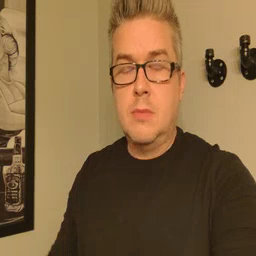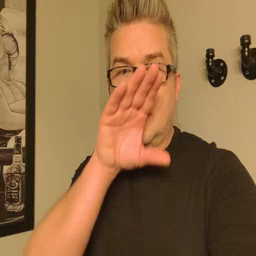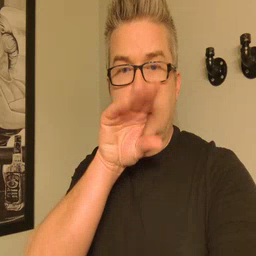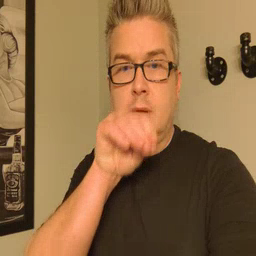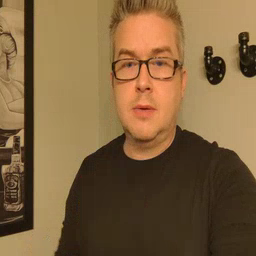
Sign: goose